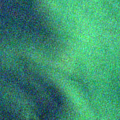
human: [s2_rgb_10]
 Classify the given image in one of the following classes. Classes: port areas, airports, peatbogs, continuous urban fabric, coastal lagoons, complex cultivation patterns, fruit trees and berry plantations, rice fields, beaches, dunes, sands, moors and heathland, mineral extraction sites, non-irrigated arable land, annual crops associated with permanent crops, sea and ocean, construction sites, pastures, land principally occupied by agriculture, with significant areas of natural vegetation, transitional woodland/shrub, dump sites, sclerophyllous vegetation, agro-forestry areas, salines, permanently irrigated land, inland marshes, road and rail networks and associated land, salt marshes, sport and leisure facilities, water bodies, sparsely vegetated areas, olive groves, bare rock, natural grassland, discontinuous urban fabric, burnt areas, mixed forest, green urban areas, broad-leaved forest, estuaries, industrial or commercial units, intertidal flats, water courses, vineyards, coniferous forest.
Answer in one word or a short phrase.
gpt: coastal lagoons